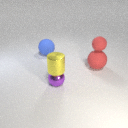
small purple metal sphere to the left of large red rubber sphere